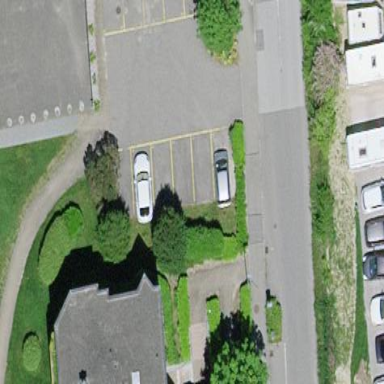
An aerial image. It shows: Parking area.